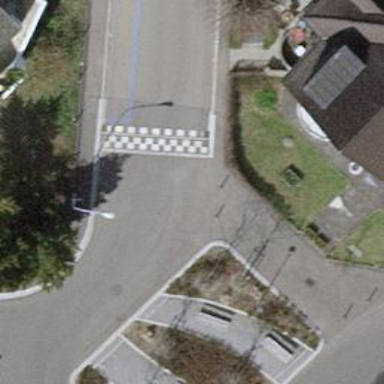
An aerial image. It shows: Bollard barrier.